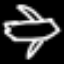
Label: airplane